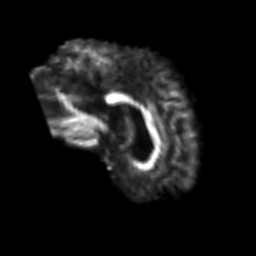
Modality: FA
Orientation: sagittal
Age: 75
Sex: male
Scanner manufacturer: siemens
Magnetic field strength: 3 T
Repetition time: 3.2 s
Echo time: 0.081 s